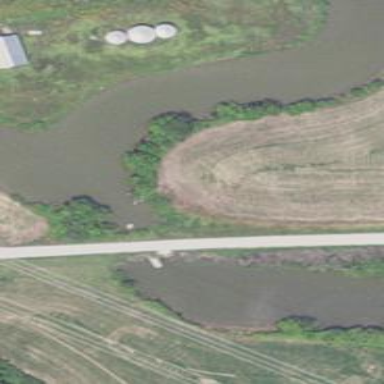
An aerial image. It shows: Canal passing through culvert under natural water.